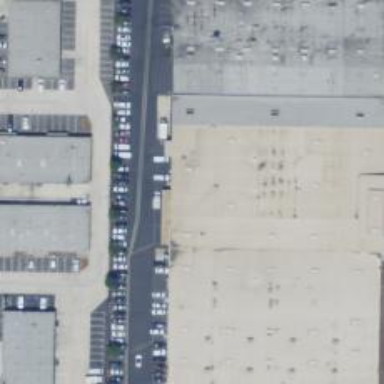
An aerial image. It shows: Commercial building.